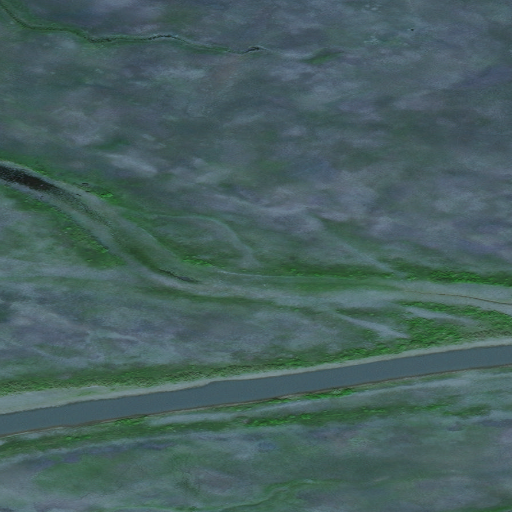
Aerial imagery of island in Alaska named Blind Island containing only unknown